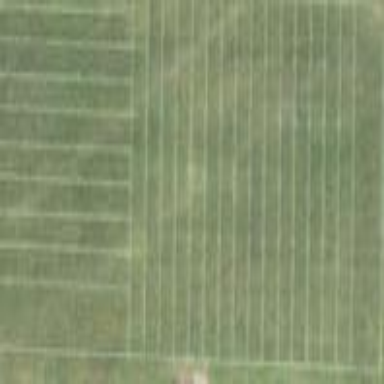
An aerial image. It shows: Pitch for American football.